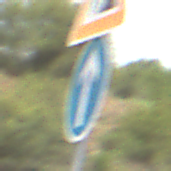
Verkehrszeichen: VorgeschriebeneFahrtrichtungGeradeaus
Zusatzzeichen oben: Arbeitsstelle
Umgebung: Outdoor, Nature
Tageszeit: Midday
Wetter: PartlyCloudy
Licht: Natural
Jahreszeit: NotSpecified
Kontrast: HighContrast